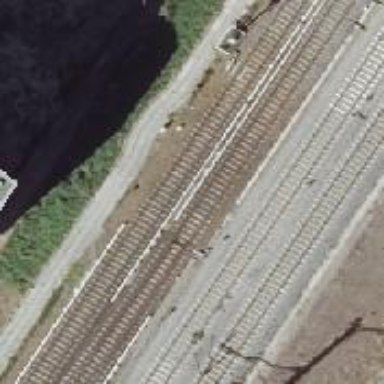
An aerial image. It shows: Railway switch with the turnout pointing to the right.